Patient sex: F
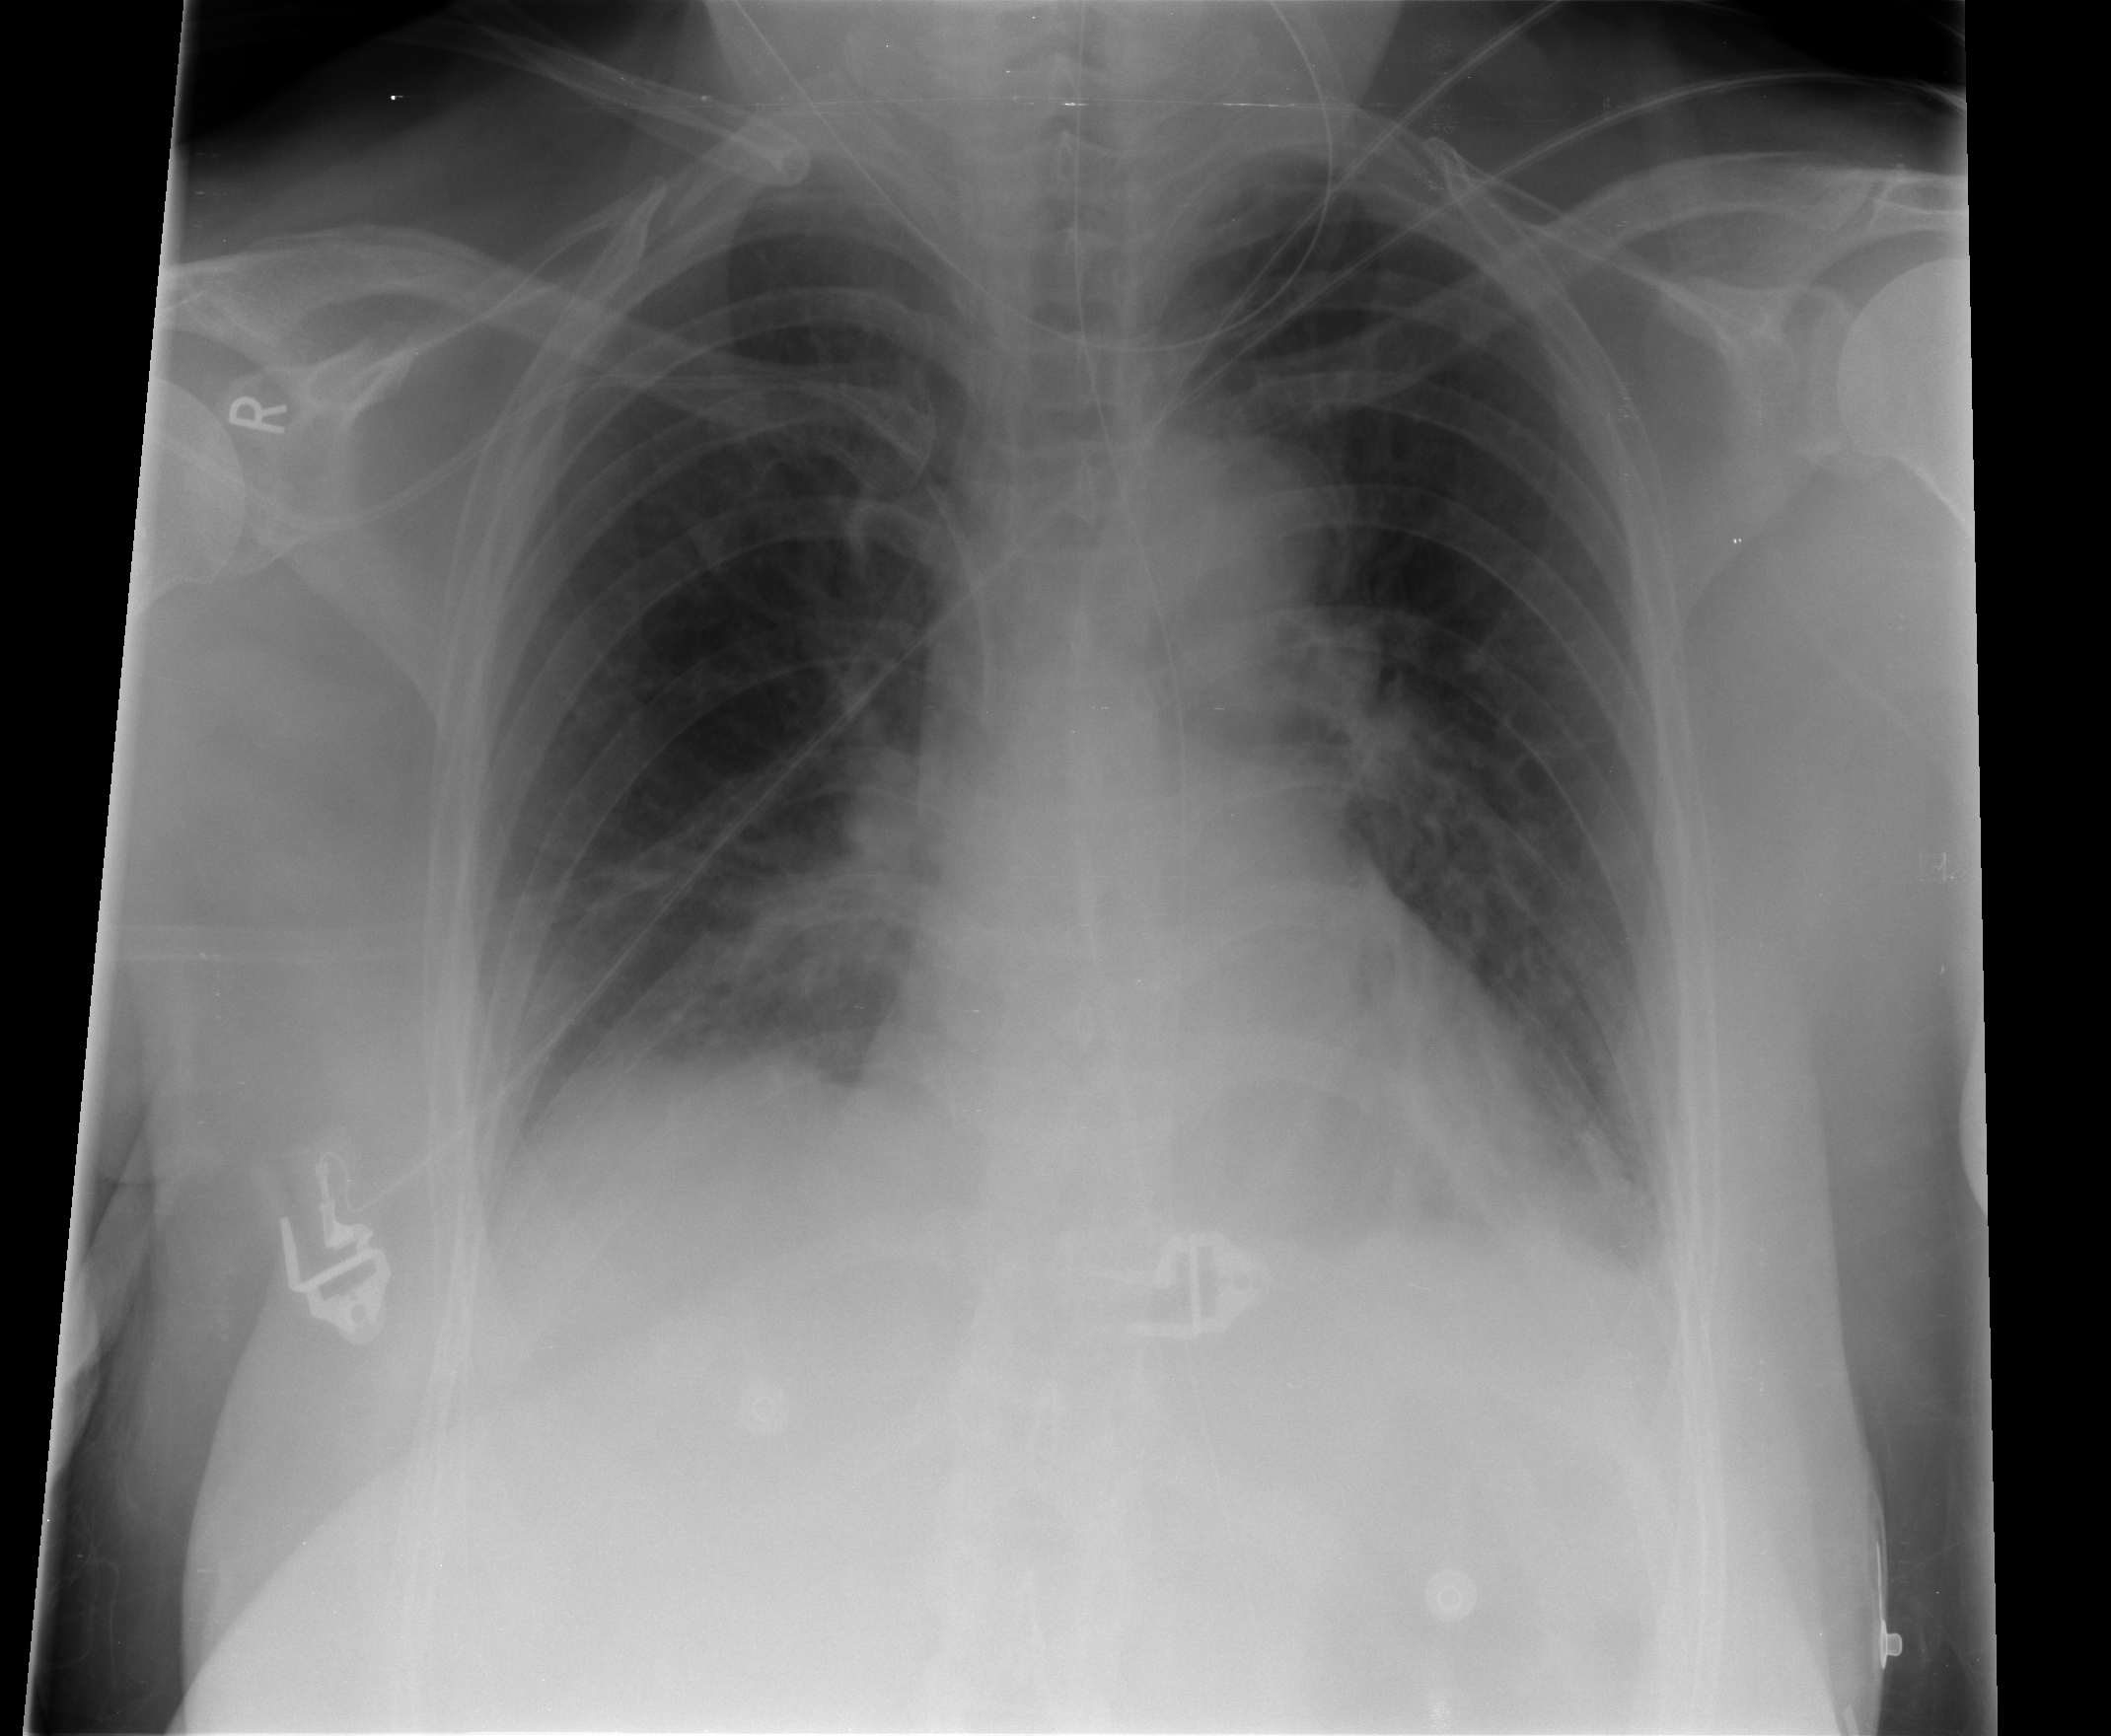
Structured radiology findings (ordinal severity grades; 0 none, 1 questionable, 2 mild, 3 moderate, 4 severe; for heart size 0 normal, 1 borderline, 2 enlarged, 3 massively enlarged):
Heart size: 0
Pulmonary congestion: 0
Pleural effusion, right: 1
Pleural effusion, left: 2
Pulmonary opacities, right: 0
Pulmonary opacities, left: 0
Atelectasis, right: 0
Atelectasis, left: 2